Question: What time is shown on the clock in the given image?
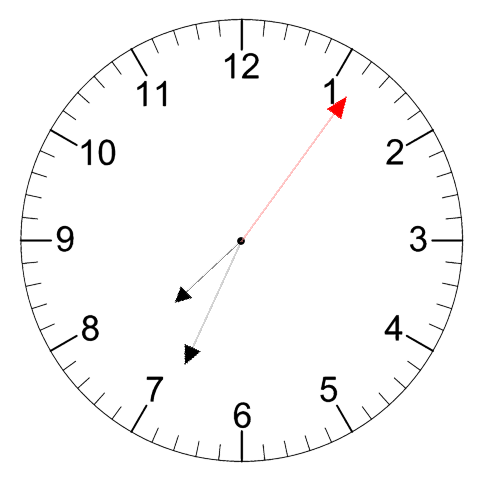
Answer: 07:34:06